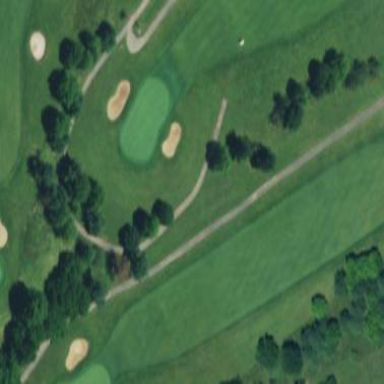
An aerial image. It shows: Grassy area serving as fairway for golf.